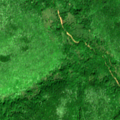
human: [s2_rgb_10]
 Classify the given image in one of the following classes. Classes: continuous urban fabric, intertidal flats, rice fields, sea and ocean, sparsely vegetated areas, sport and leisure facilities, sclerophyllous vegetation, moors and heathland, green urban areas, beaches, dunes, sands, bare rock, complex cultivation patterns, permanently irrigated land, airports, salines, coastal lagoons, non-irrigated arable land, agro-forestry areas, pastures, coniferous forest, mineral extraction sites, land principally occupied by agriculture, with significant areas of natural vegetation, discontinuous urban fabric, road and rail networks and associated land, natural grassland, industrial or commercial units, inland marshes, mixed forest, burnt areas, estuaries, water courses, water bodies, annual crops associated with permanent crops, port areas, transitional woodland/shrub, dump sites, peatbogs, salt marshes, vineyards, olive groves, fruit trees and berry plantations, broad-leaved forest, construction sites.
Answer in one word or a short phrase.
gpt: broad-leaved forest